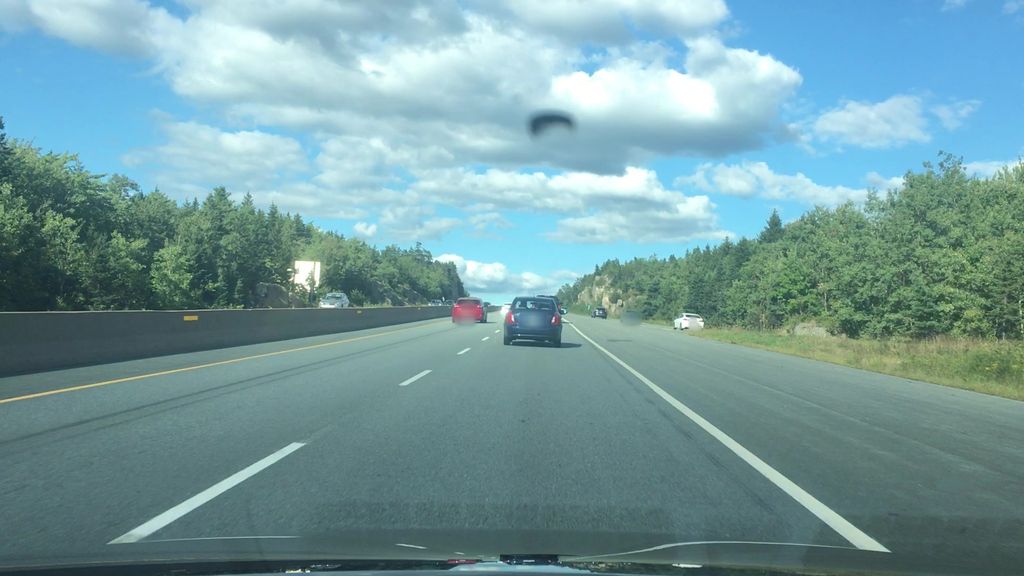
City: halifax